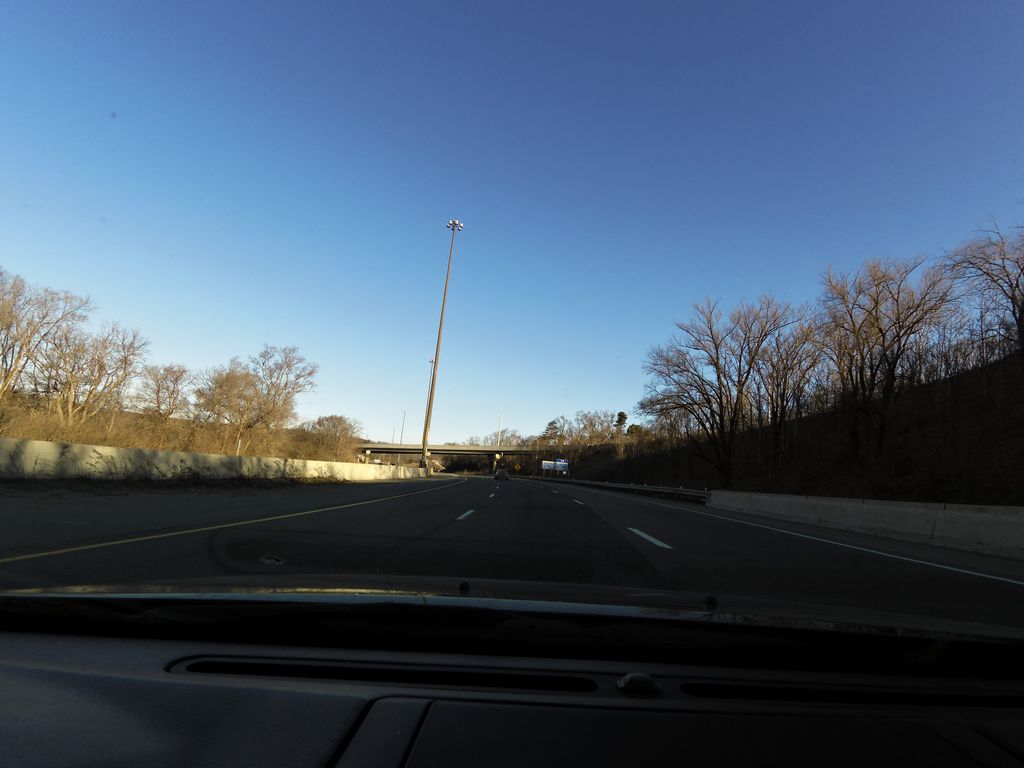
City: hamilton